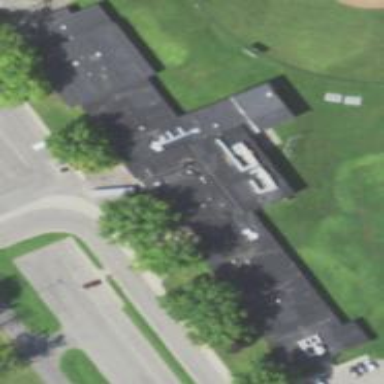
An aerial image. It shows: School building.